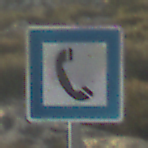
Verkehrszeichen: Fernsprecher
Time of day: SunriseSunset
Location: Outdoor (Nature)
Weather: PartlyCloudy
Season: NotSpecified
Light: Natural